Question: Count the number of objects in the diagram.
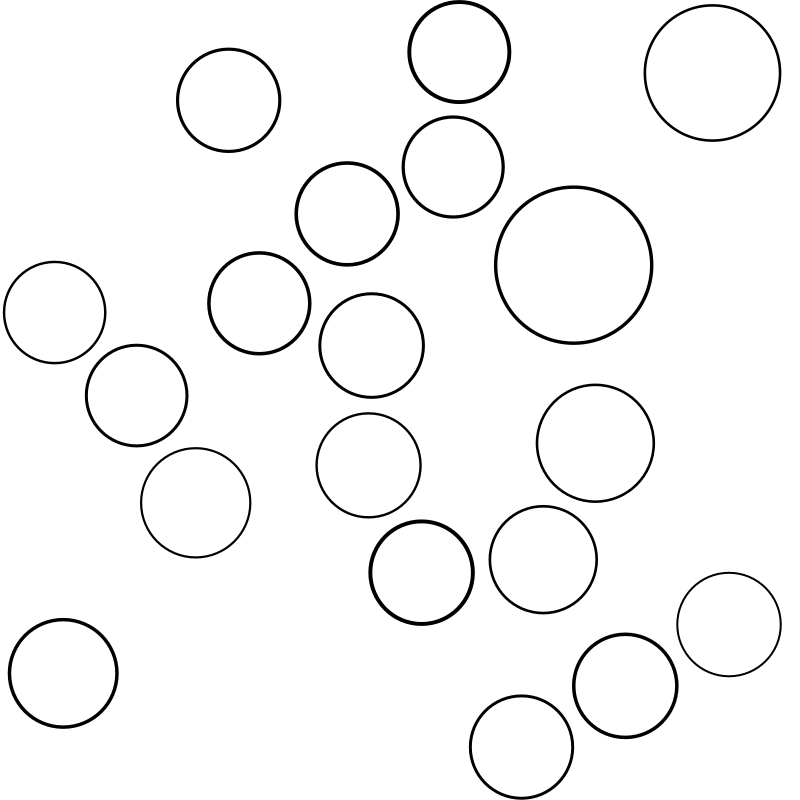
Answer: 19